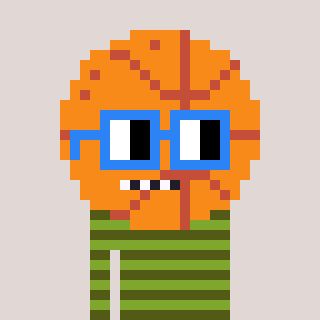
a pixel art character with square blue glasses, a basketball-shaped head and a slimegreen-colored body on a warm background